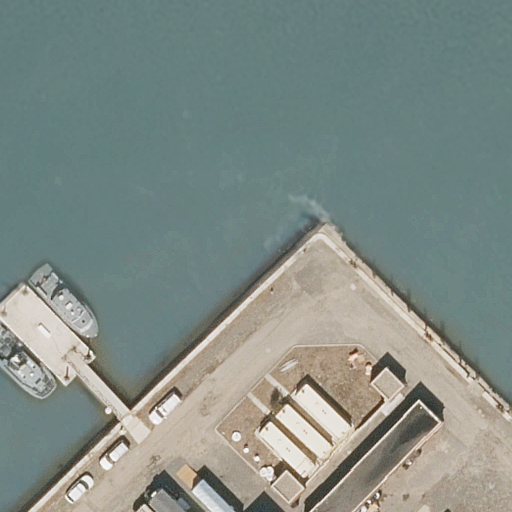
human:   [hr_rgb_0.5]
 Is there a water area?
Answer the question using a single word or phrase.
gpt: yes

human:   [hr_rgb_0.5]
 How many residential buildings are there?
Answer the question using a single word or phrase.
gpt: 3

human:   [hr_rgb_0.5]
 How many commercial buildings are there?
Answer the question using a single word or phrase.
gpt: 0

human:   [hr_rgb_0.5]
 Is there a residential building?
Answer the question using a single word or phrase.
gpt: yes

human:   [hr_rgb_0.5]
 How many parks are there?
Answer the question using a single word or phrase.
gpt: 1

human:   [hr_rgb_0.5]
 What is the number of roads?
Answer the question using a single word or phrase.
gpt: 1

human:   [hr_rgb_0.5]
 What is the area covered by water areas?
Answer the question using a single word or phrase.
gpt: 7259m2

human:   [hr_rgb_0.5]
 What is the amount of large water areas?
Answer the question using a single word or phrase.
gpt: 1

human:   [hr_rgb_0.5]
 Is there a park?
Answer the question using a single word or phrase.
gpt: yes

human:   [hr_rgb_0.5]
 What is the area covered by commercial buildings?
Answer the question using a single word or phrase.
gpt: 0m2

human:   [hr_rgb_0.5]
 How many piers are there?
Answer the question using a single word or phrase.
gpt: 2

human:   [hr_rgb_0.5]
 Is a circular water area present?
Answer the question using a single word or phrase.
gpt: no

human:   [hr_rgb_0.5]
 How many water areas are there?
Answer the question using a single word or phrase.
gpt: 1

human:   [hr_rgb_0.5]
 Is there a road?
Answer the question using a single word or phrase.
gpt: yes

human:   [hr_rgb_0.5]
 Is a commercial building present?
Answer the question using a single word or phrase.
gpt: no

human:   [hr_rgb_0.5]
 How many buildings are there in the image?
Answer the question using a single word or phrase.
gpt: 3

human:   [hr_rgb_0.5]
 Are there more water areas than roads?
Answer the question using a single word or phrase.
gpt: no

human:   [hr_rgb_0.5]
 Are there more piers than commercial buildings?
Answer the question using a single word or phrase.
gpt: yes

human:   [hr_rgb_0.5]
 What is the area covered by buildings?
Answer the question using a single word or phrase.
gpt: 221m2

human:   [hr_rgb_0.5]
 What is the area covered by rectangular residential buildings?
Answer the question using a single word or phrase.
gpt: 221m2

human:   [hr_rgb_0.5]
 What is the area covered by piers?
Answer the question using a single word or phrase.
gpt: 47m2

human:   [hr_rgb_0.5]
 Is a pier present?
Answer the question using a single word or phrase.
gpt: yes

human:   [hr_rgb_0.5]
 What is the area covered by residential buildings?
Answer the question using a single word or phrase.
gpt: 221m2

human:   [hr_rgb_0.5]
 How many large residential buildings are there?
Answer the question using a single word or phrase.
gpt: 0

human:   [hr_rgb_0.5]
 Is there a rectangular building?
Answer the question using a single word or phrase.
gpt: yes

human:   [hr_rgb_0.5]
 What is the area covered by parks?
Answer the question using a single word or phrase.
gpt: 10603m2

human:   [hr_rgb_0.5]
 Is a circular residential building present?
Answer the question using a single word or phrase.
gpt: no

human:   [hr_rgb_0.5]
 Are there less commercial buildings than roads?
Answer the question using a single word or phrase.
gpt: yes

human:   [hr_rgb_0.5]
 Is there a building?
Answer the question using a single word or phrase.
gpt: yes

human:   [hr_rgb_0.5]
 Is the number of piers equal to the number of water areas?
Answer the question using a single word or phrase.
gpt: no

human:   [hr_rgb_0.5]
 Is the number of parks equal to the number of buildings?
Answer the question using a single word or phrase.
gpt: no

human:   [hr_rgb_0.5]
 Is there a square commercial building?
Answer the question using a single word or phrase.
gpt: no

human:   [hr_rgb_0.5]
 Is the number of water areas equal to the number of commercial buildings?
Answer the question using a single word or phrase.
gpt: no

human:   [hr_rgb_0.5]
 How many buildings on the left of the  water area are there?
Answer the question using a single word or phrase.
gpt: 0

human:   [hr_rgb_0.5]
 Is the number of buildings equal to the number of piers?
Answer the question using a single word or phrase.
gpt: no

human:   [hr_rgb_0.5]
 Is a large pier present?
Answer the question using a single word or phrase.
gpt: no

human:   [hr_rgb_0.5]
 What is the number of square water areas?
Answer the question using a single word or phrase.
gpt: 0

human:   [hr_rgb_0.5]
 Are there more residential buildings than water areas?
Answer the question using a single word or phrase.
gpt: yes

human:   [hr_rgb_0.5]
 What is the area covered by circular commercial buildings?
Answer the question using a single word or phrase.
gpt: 0m2

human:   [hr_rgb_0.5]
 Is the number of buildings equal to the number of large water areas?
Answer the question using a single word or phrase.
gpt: no

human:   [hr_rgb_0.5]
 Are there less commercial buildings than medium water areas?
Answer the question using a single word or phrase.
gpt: no

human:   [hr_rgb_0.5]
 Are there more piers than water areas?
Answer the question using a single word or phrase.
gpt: yes

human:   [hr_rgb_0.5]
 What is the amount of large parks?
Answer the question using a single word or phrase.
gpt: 1

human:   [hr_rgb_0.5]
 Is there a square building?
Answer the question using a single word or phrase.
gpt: no

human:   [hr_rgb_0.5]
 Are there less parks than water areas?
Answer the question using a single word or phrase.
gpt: no

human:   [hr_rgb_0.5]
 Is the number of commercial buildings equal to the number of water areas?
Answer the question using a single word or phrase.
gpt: no

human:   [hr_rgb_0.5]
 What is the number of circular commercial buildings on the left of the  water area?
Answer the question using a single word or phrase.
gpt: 0

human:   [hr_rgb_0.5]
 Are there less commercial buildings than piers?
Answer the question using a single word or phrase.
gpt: yes

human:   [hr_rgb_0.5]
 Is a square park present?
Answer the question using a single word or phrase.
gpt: no

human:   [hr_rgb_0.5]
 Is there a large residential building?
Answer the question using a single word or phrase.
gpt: no

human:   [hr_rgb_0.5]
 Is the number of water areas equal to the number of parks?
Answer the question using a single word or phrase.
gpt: yes

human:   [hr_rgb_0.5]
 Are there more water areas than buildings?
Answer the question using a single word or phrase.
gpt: no

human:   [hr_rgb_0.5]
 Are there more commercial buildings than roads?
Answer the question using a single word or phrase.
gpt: no

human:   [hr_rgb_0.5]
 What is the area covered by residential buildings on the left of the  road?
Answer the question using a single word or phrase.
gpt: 0m2

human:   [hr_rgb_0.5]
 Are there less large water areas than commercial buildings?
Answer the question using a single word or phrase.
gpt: no

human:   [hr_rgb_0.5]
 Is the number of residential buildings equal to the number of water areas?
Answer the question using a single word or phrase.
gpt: no

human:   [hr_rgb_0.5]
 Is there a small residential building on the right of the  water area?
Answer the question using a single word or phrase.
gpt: yes

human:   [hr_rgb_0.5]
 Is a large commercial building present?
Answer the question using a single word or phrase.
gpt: no

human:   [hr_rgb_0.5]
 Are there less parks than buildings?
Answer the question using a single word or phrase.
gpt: yes

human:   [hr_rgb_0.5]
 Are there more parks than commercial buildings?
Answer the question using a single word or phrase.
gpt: yes

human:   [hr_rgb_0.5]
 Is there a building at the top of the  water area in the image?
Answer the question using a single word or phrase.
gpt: no

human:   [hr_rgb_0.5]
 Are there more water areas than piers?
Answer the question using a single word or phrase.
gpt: no

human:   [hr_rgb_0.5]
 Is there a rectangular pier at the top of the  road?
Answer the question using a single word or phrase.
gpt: yes

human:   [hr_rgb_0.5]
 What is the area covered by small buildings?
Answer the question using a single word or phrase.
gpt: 42m2